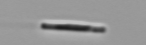
Label: Bacillariophyceae